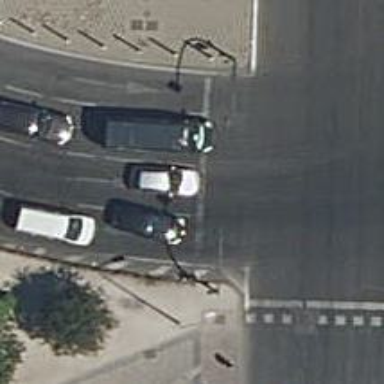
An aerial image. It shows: Road with traffic signals.